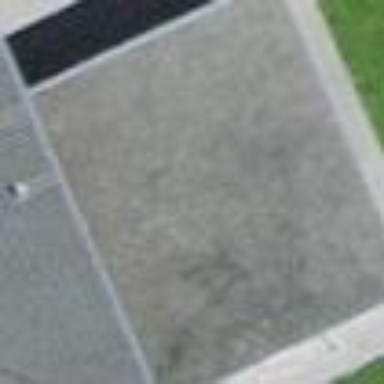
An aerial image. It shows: Garage building.